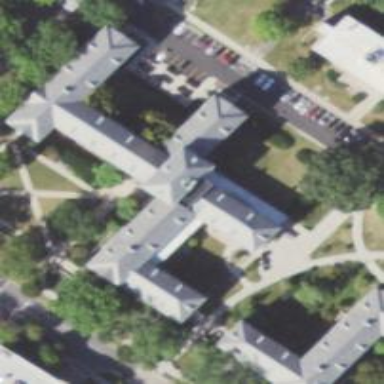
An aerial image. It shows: Dormitory building.